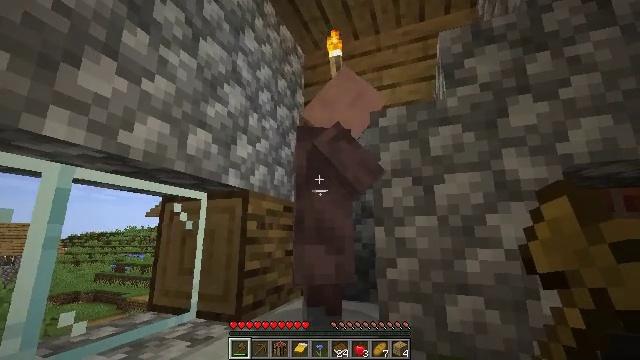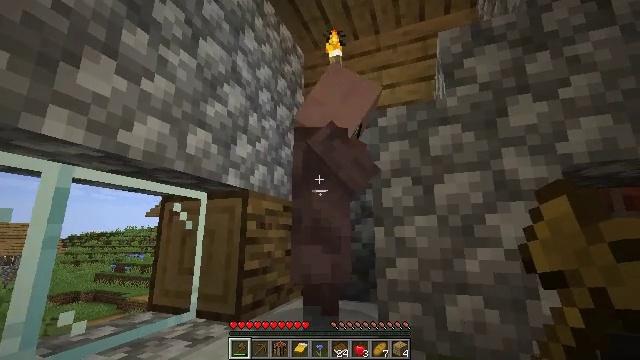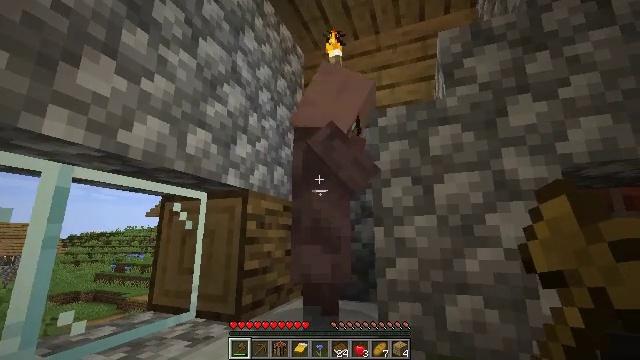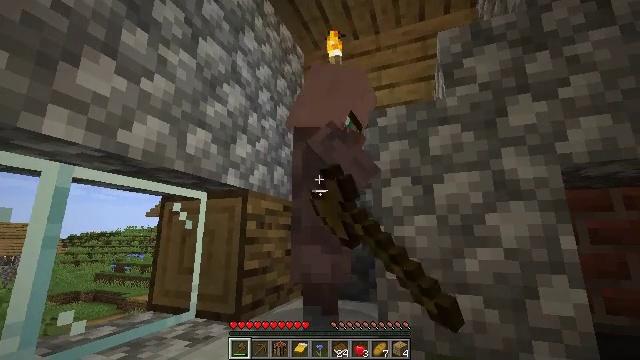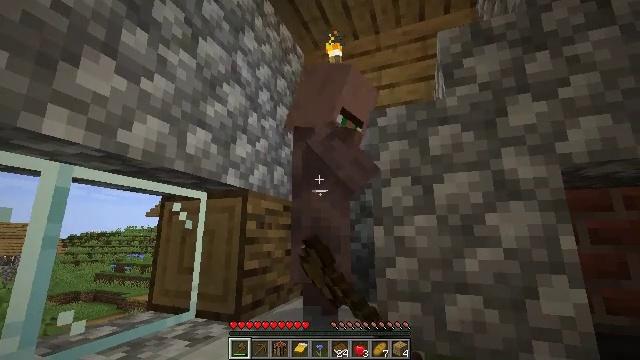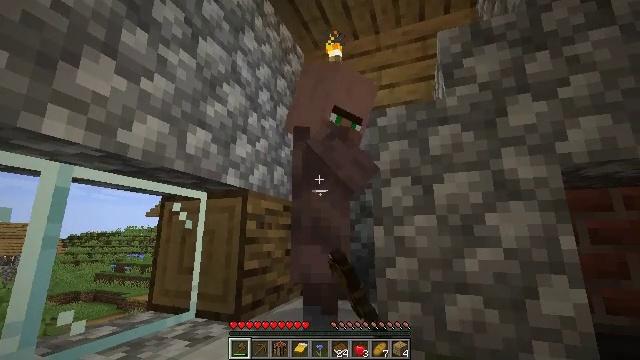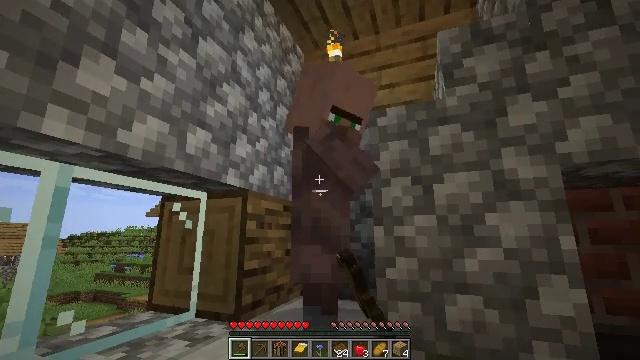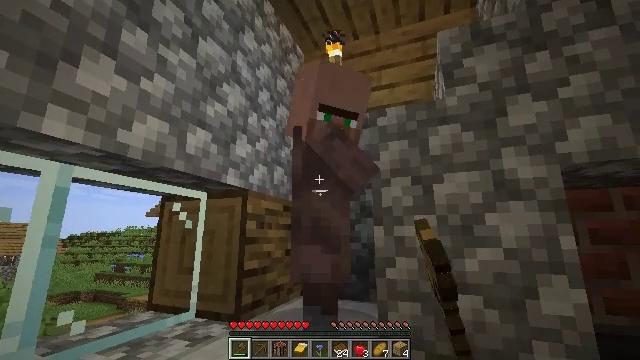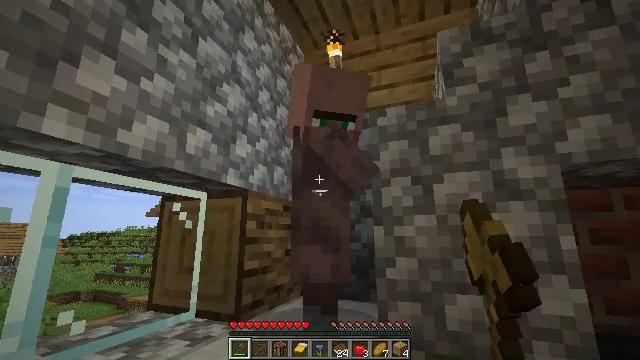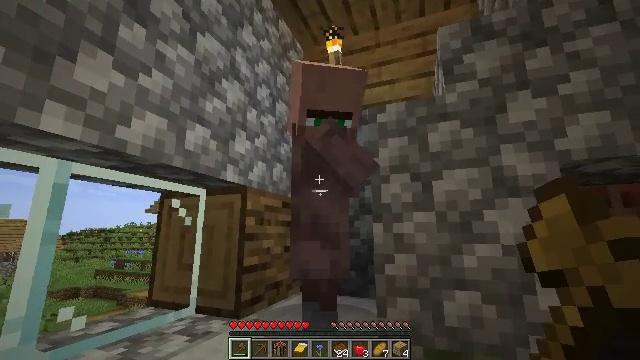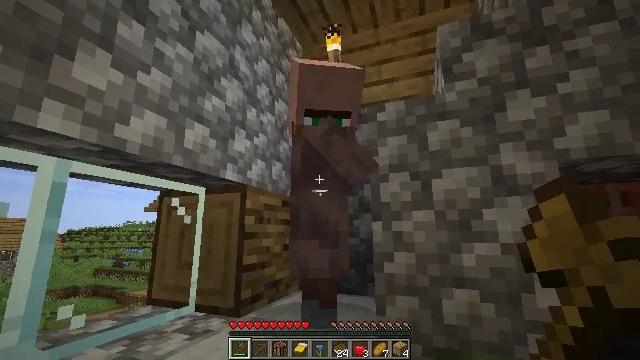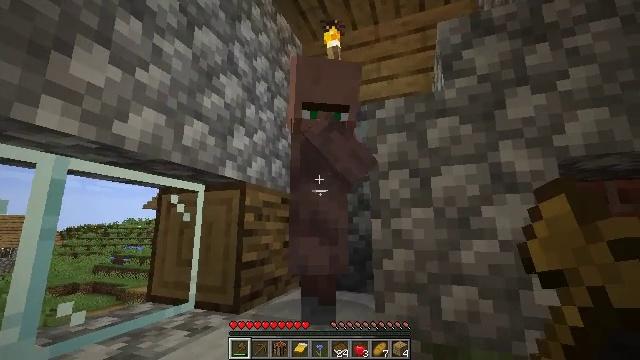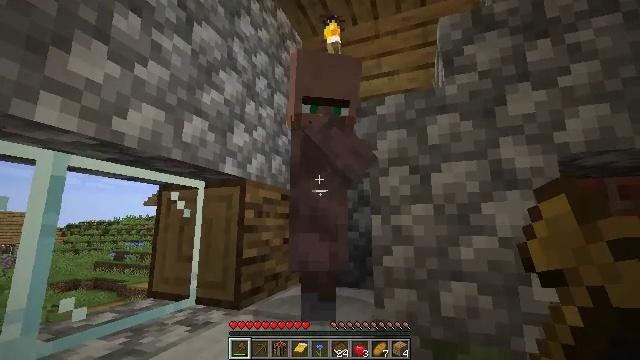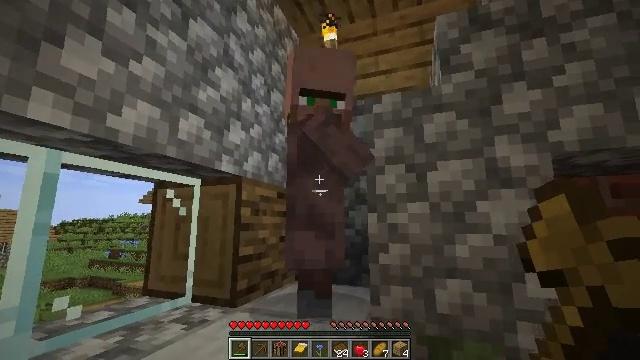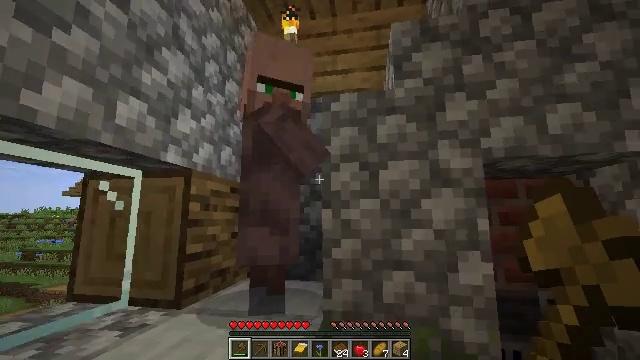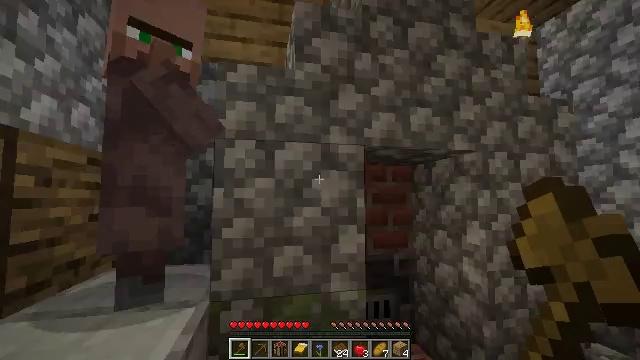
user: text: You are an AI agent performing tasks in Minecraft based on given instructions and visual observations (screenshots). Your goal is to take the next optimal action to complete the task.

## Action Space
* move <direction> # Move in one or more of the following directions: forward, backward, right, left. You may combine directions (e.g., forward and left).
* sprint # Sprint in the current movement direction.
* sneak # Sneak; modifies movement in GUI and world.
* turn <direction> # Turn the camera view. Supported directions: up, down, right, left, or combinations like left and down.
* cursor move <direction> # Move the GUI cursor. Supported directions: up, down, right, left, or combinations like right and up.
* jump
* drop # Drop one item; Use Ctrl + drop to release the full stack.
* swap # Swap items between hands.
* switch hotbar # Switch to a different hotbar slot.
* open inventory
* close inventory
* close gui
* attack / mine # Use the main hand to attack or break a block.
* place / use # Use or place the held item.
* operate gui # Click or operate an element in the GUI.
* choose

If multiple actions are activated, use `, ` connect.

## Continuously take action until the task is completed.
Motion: motion action
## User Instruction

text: Collect a hay block for crafting.
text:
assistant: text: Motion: no_op
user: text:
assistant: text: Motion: use / place
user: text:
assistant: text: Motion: use / place
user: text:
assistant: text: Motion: use / place
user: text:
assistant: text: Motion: no_op
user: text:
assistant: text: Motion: no_op
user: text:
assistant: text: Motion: no_op
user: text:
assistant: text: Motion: no_op
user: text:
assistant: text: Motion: no_op
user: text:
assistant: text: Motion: no_op
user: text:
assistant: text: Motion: no_op
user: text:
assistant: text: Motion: no_op
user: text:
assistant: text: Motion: no_op
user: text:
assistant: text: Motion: turn right
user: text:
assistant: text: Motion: turn right and down
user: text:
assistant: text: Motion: turn right and down
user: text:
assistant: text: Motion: turn right and down
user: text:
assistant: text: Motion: turn right and down
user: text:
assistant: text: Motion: move forward, turn right and down
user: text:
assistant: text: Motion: move forward
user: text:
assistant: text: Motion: move forward and move left
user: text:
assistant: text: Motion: move forward and move left
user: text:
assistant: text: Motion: move forward and move left
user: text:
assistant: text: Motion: move forward and move left, turn right
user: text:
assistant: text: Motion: move forward and move left
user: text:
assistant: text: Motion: move forward and move left
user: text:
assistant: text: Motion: move forward and move left
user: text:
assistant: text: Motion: move forward and move left
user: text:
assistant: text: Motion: move forward and move left
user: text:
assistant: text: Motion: move forward and move left